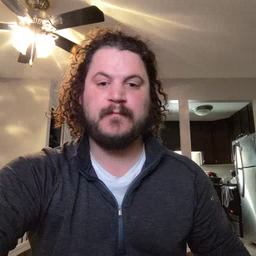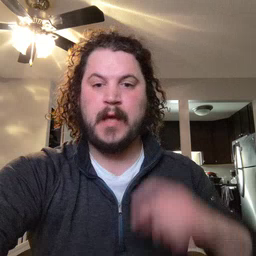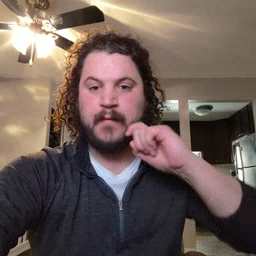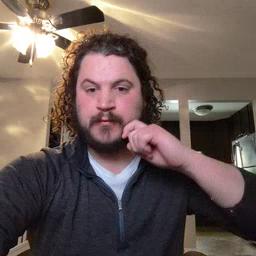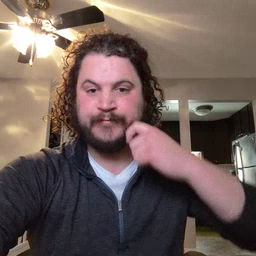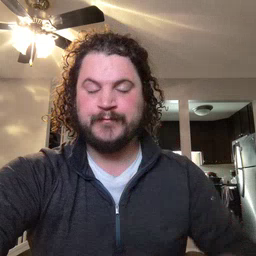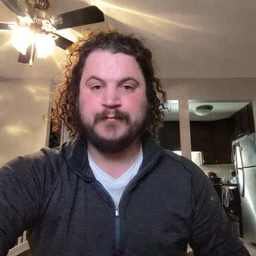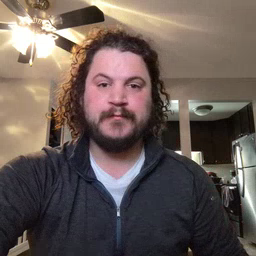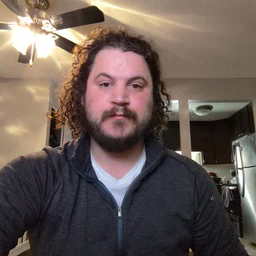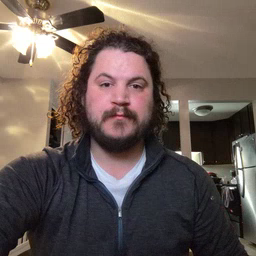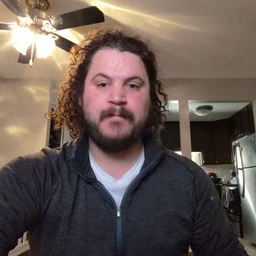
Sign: apple